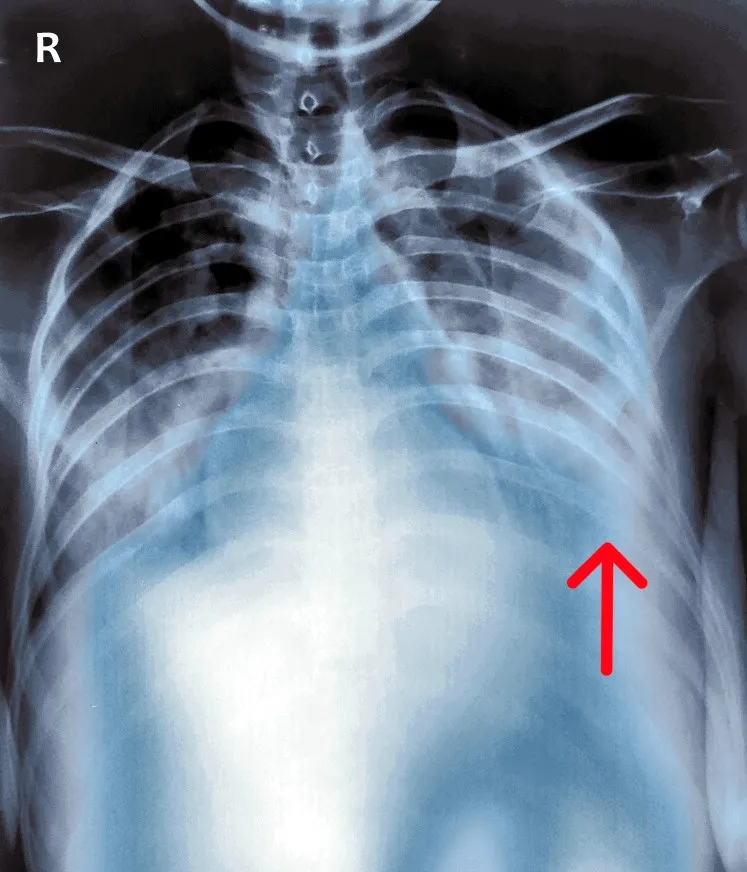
A chest x-ray anterior-posterior view showing heterogeneous opacities with air bronchograms in bilateral lung fields and bilateral pleural effusion, left more than right.
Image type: radiology (x_ray)